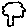
Label: tree